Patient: sex F, age 71
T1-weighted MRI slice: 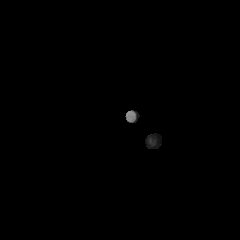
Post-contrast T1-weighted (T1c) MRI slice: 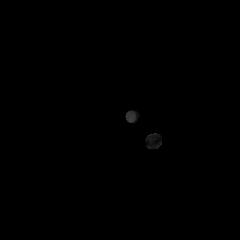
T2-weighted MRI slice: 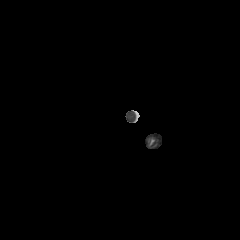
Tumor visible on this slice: no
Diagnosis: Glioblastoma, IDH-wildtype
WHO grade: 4